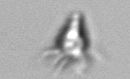
Label: Paratontonia_gracillima